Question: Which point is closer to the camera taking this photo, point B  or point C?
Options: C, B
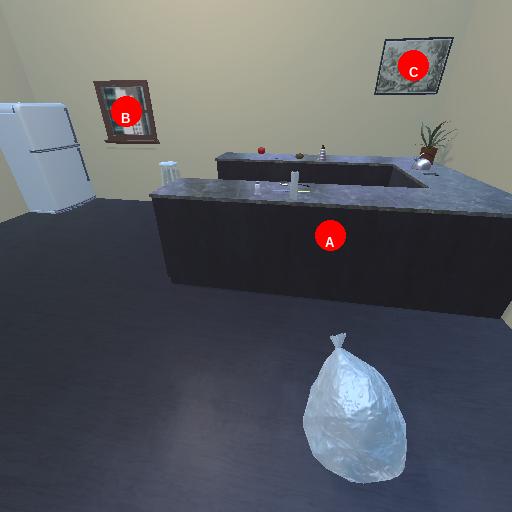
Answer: C